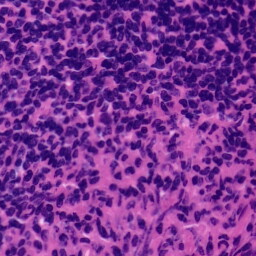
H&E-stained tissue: Tonsil